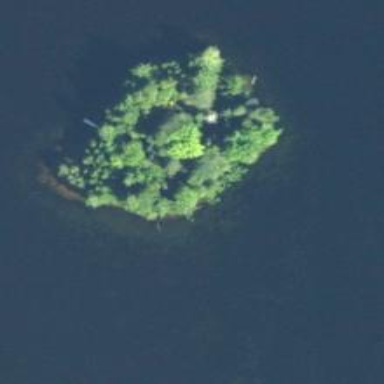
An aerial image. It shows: Island.